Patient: sex F, age 67
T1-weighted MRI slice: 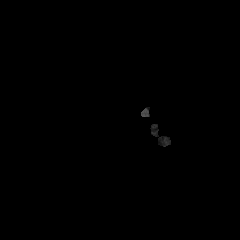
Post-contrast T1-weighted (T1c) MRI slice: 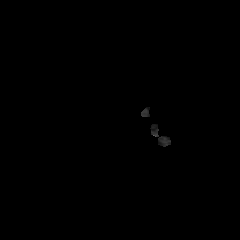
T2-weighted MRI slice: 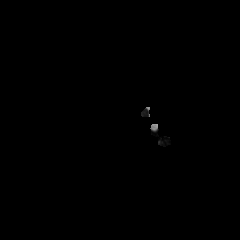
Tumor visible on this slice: no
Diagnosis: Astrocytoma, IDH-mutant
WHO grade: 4